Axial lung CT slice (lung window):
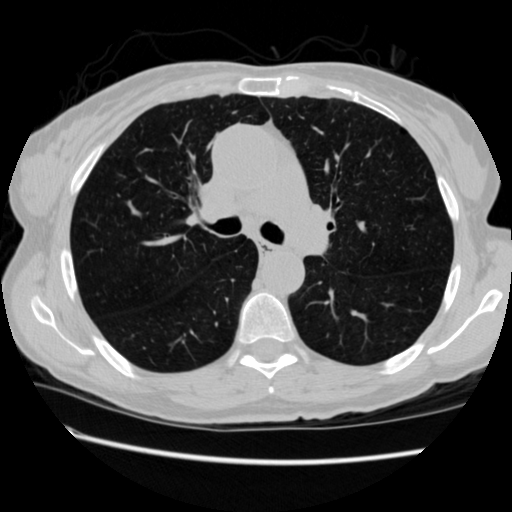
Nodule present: no